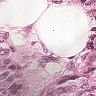
Metastatic tissue present: yes